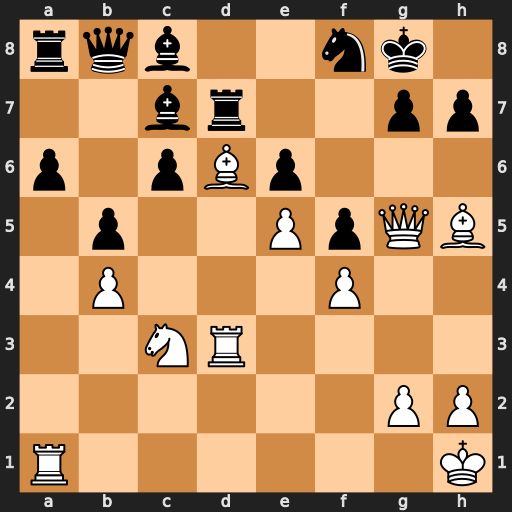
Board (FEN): rqb2nk1/2br2pp/p1pBp3/1p2PpQB/1P3P2/2NR4/6PP/R6K
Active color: w
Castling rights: -
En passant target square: -
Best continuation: Bxf8 Kxf8 Rad1 Rxd3 Rxd3